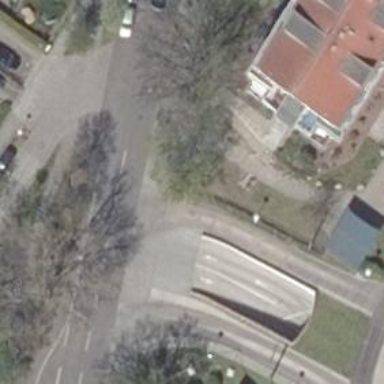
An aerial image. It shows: Concrete service road.